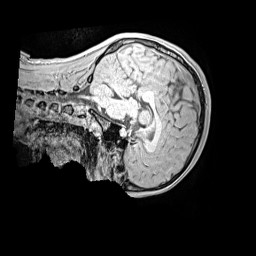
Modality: MP2RAGE
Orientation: sagittal
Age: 12
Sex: female
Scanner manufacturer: siemens
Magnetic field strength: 3 T
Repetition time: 4 s
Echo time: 0.00299 s